Interaction volume radius: 10 \u00c5
Interaction volume height: 30 \u00c5
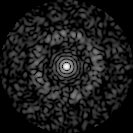
Disorder parameter: 0.8444